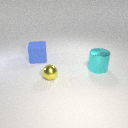
small yellow metal sphere in front of large cyan metal cylinder